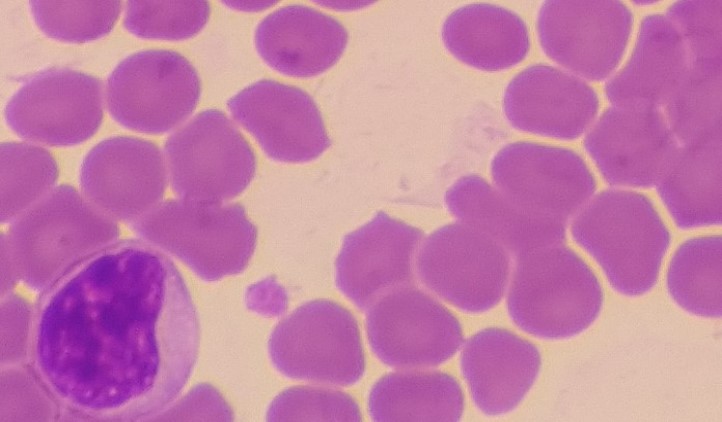
White blood cell type: Lymphocyte